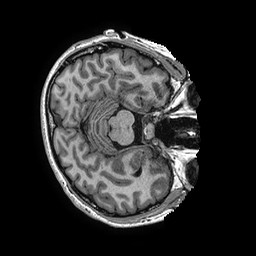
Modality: T1w
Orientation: axial
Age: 24
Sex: female
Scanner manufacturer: ge
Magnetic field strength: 3 T
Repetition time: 0.006952 s
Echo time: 0.00292 s